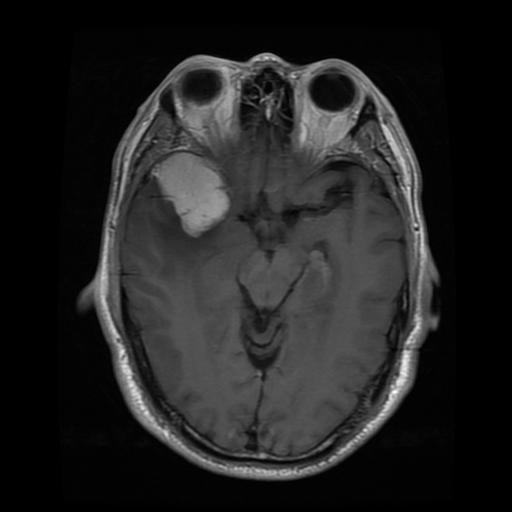
Label: meningioma